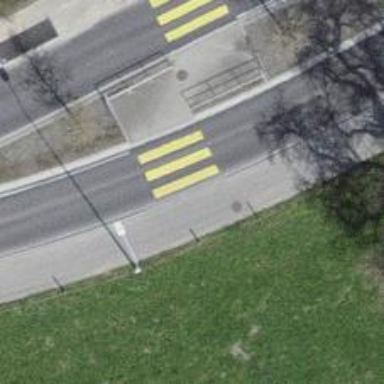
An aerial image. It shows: Kerb serving as barrier.